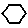
Label: hexagon